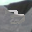
Label: 3